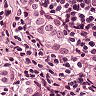
Metastatic tissue present: yes